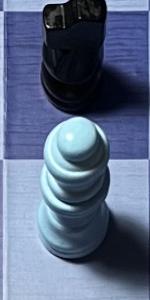
Label: Queen_White